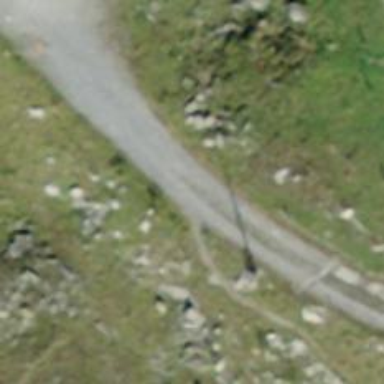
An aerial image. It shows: Guidepost providing information.